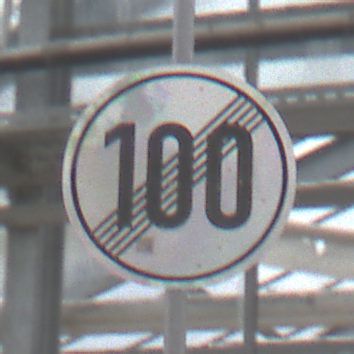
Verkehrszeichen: EndeGeschwindigkeit100
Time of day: Midday
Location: Roofed (Special)
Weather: Overcast
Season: NotSpecified
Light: Natural